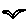
Label: bird